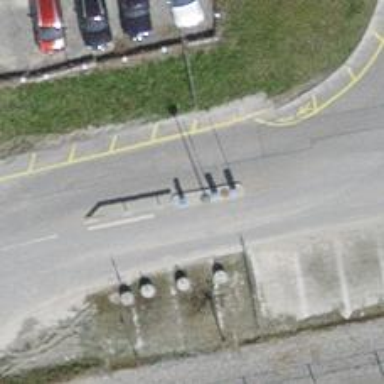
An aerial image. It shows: Lift gate barrier.